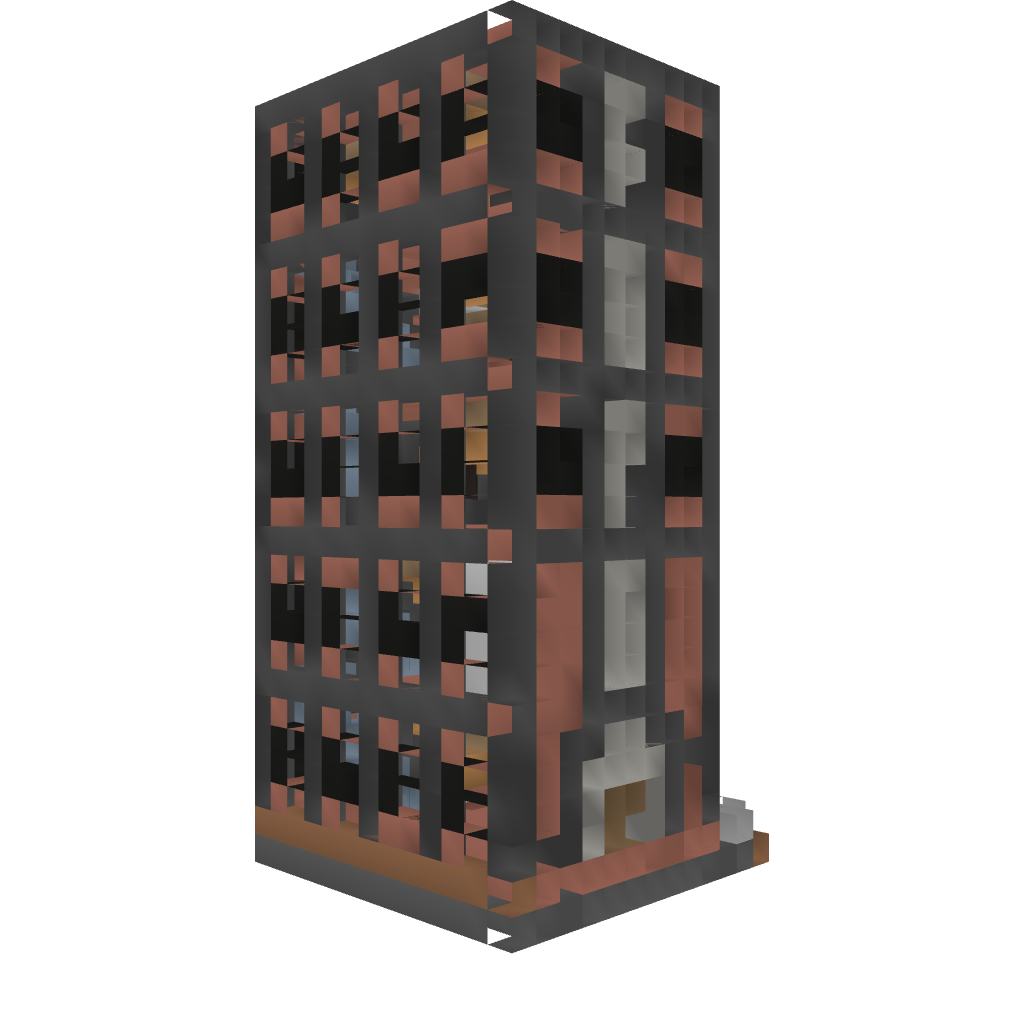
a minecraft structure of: House 5